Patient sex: M
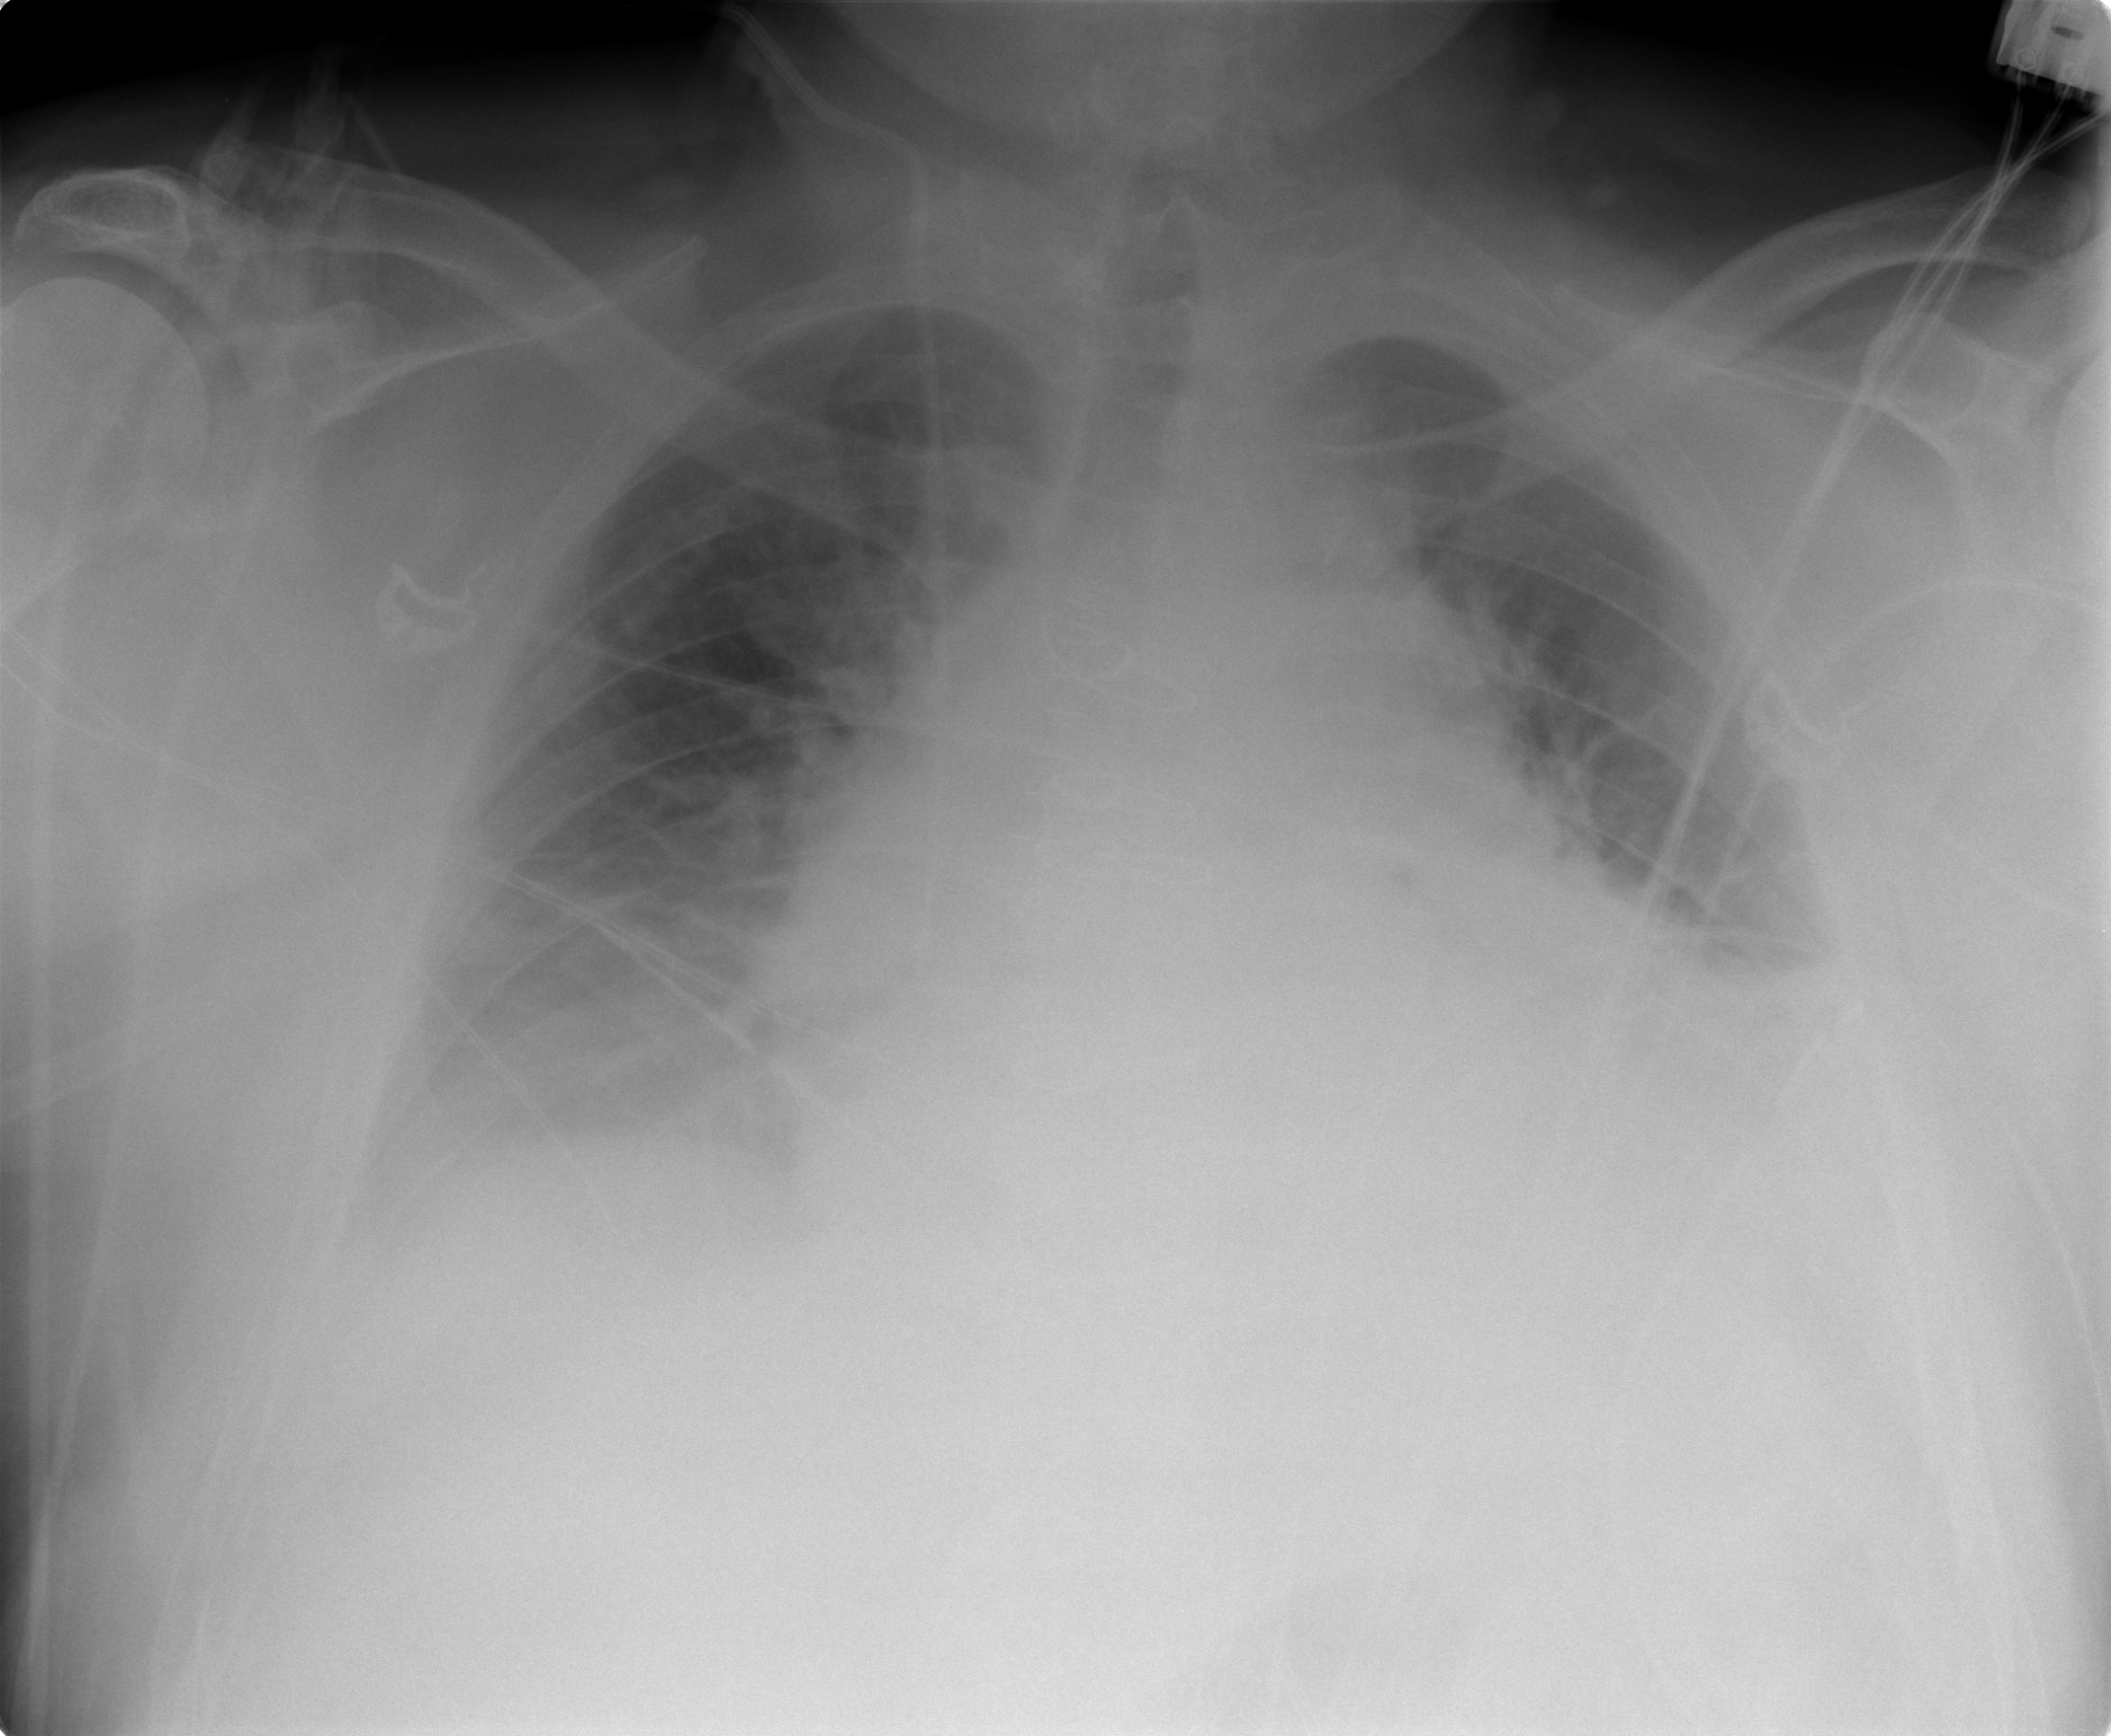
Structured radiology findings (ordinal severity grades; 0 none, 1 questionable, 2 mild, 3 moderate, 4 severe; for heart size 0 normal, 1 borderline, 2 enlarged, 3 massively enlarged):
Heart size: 2
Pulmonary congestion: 2
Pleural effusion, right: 0
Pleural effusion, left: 3
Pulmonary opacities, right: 0
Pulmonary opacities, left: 0
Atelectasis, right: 0
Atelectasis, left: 3